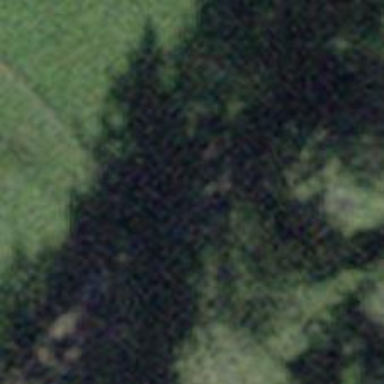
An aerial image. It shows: Brown bench.